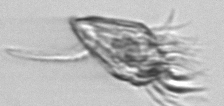
Label: Tontonia_appendiculariformis